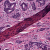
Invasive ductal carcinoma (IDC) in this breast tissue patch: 0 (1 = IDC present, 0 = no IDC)